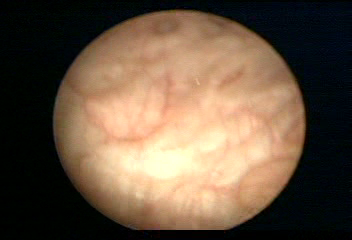
Modality: WLC
Class: Normal mucosa
Bladder cancer association: No